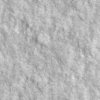
Label: not_dusty